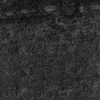
Atmospheric dust classification: not_dusty